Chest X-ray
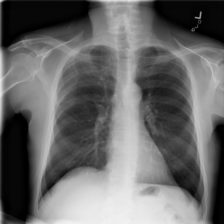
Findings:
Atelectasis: negative
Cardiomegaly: negative
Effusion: negative
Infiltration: negative
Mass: negative
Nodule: negative
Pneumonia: negative
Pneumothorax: negative
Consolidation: negative
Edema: negative
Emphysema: negative
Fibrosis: negative
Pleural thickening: negative
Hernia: negative